Question: I have the following gems and I also have the latest Chrome driver 2.9 version.
'''
builder (2.1.2)
bundler (1.6.0.pre.2)
childprocess (0.4.1)
coderay (1.1.0)
cucumber (0.8.7)
data_magic (0.17)
diff-lcs (1.1.3)
faker (1.2.0)
ffi (1.9.3 x86-mingw32)
gherkin (2.1.4 i386-mingw32)
i18n (0.6.9)
json_pure (1.4.6)
method_source (0.8.2)
multi_json (1.8.4)
page-object (0.9.6)
page_navigation (0.9)
pry (0.9.12.6 i386-mingw32)
rubyzip (1.1.0)
selenium-webdriver (2.39.0)
slop (3.4.7)
term-ansicolor (1.0.7)
trollop (1.16.2)
watir-webdriver (0.6.7)
websocket (1.0.7)
win32console (1.3.2 x86-mingw32)
yml_reader (0.2)
'''
I am not able to launch chrome through Watir-Webdriver. It launches a new window and crashes.

Not sure what is going wrong. Any suggestions?
'''
irb(main):002:0> require "watir-webdriver"
=> true
irb(main):003:0> browser = Watir::Browser.new :chrome
[8056:5984:<PHONE>:ERROR:child_process_launcher.cc(332)] Failed to launch child process
[8056:1304:<PHONE>:ERROR:chrome_views_delegate.cc(176)] NOT IMPLEMENTED
[8056:1304:<PHONE>:ERROR:desktop_root_window_host_win.cc(746)] NOT IMPLEMENTED
[8056:1304:<PHONE>:ERROR:child_process_launcher.cc(332)] Failed to launch child process
[8056:1304:<PHONE>:ERROR:desktop_root_window_host_win.cc(746)] NOT IMPLEMENTED
[8056:1304:<PHONE>:ERROR:child_process_launcher.cc(332)] Failed to launch child process
[8056:1304:<PHONE>:ERROR:child_process_launcher.cc(332)] Failed to launch child process
[8056:1304:<PHONE>:ERROR:desktop_root_window_host_win.cc(746)] NOT IMPLEMENTED
[8056:1304:<PHONE>:ERROR:child_process_launcher.cc(332)] Failed to launch child process
[8056:1304:<PHONE>:ERROR:child_process_launcher.cc(332)] Failed to launch child process
[8056:1304:<PHONE>:ERROR:desktop_root_window_host_win.cc(746)] NOT IMPLEMENTED
[8056:1304:<PHONE>:ERROR:desktop_root_window_host_win.cc(746)] NOT IMPLEMENTED
[8056:1304:<PHONE>:ERROR:desktop_root_window_host_win.cc(746)] NOT IMPLEMENTED
Selenium::WebDriver::Error::UnknownError: unknown error: unable to discover open pages
(Driver info: chromedriver=2.6.232923,platform=Windows NT 6.1 SP1 x86_64)
from C:/Ruby193/lib/ruby/gems/1.9.1/gems/selenium-webdriver-2.39.0/lib/selenium/webdriver/remote/response.rb:51:in 'assert_ok'
from C:/Ruby193/lib/ruby/gems/1.9.1/gems/selenium-webdriver-2.39.0/lib/selenium/webdriver/remote/response.rb:15:in 'initialize'
from C:/Ruby193/lib/ruby/gems/1.9.1/gems/selenium-webdriver-2.39.0/lib/selenium/webdriver/remote/http/common.rb:59:in 'new'
from C:/Ruby193/lib/ruby/gems/1.9.1/gems/selenium-webdriver-2.39.0/lib/selenium/webdriver/remote/http/common.rb:59:in 'create_response'
from C:/Ruby193/lib/ruby/gems/1.9.1/gems/selenium-webdriver-2.39.0/lib/selenium/webdriver/remote/http/default.rb:66:in 'request'
from C:/Ruby193/lib/ruby/gems/1.9.1/gems/selenium-webdriver-2.39.0/lib/selenium/webdriver/remote/http/common.rb:40:in 'call'
from C:/Ruby193/lib/ruby/gems/1.9.1/gems/selenium-webdriver-2.39.0/lib/selenium/webdriver/remote/bridge.rb:634:in 'raw_execute'
from C:/Ruby193/lib/ruby/gems/1.9.1/gems/selenium-webdriver-2.39.0/lib/selenium/webdriver/remote/bridge.rb:99:in 'create_session'
from C:/Ruby193/lib/ruby/gems/1.9.1/gems/selenium-webdriver-2.39.0/lib/selenium/webdriver/remote/bridge.rb:68:in 'initialize'
from C:/Ruby193/lib/ruby/gems/1.9.1/gems/selenium-webdriver-2.39.0/lib/selenium/webdriver/chrome/bridge.rb:29:in 'initialize'
from C:/Ruby193/lib/ruby/gems/1.9.1/gems/selenium-webdriver-2.39.0/lib/selenium/webdriver/common/driver.rb:37:in 'new'
from C:/Ruby193/lib/ruby/gems/1.9.1/gems/selenium-webdriver-2.39.0/lib/selenium/webdriver/common/driver.rb:37:in 'for'
from C:/Ruby193/lib/ruby/gems/1.9.1/gems/selenium-webdriver-2.39.0/lib/selenium/webdriver.rb:67:in 'for'
from C:/Ruby193/lib/ruby/gems/1.9.1/gems/watir-webdriver-0.6.7/lib/watir-webdriver/browser.rb:46:in 'initialize'
from (irb):3:in 'new'
from (irb):3
from C:/Ruby193/bin/irb:12:in '<main>'irb(main):004:0> exit
'''
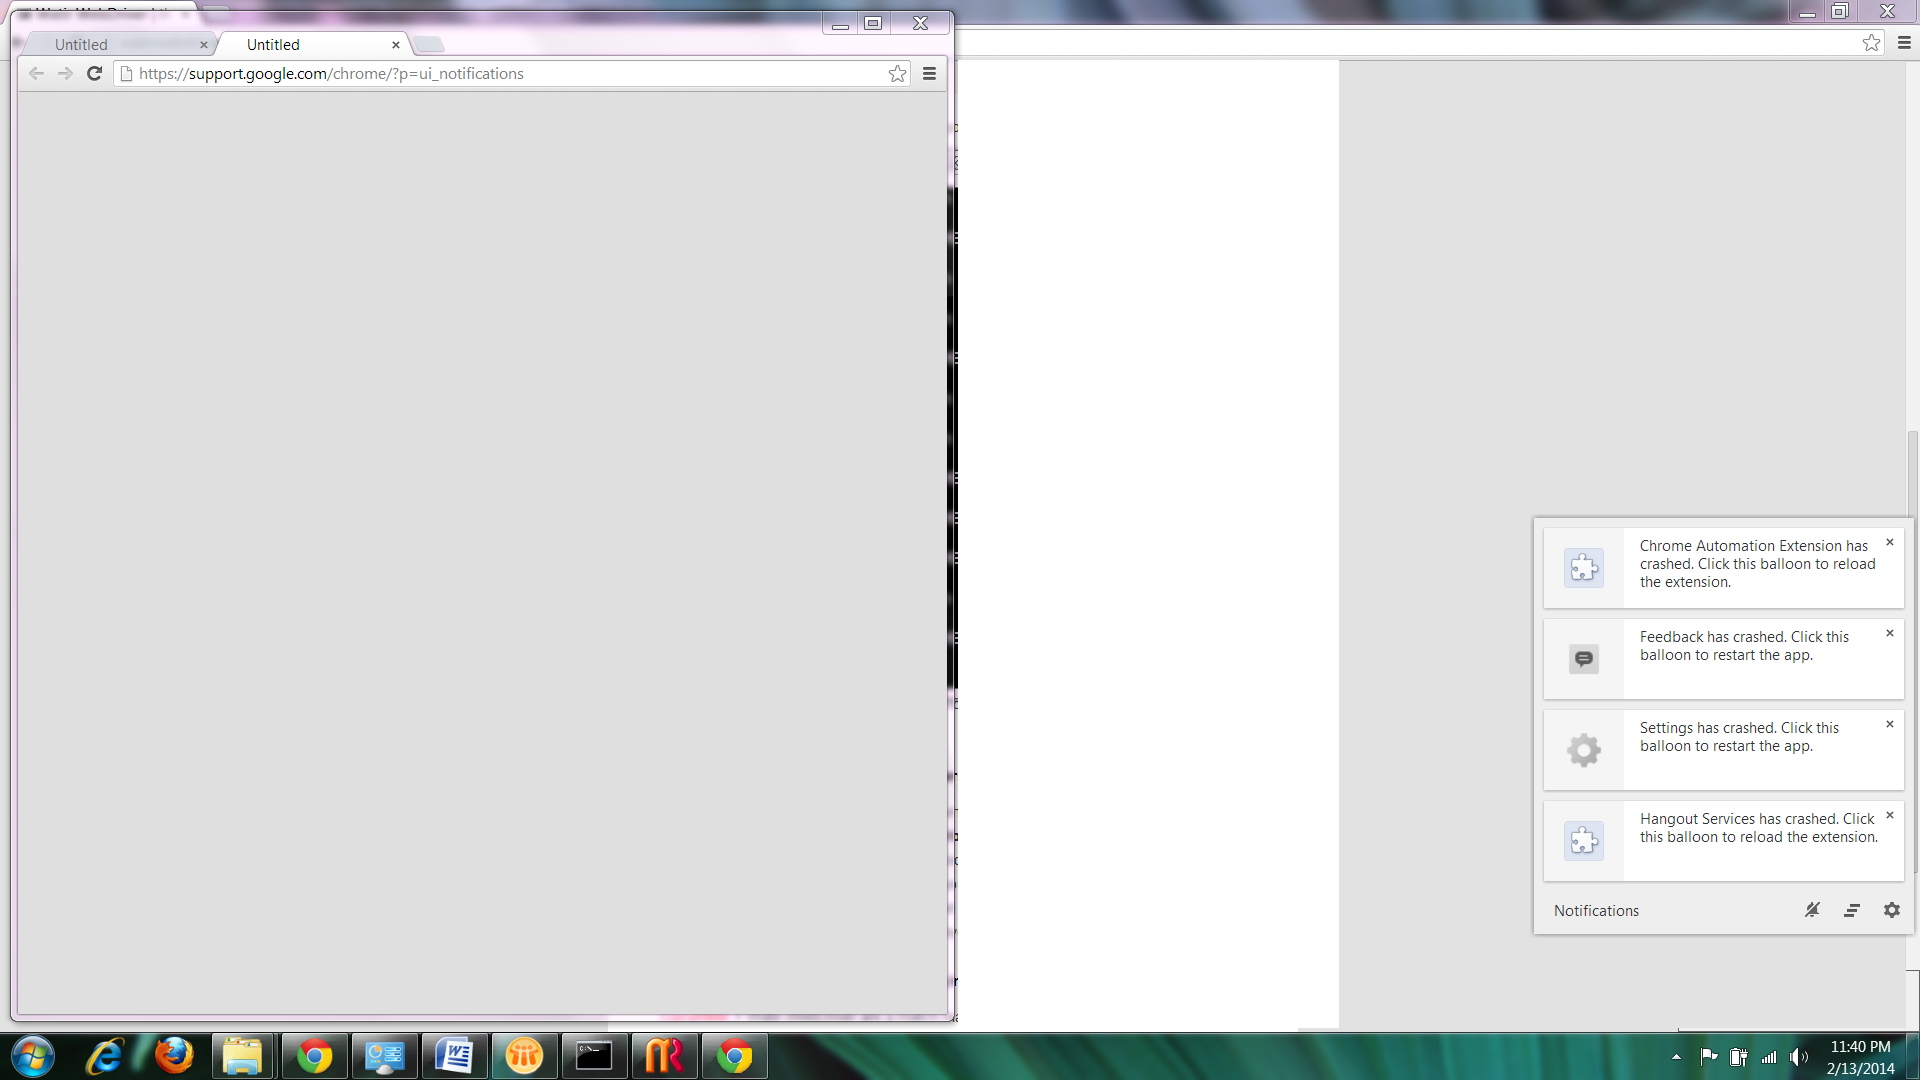
Answer: this is a issue related to the childprocess gem.
revert the gem to 0.3.9 should resolve this problem